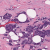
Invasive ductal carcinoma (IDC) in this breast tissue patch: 1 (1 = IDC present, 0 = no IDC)